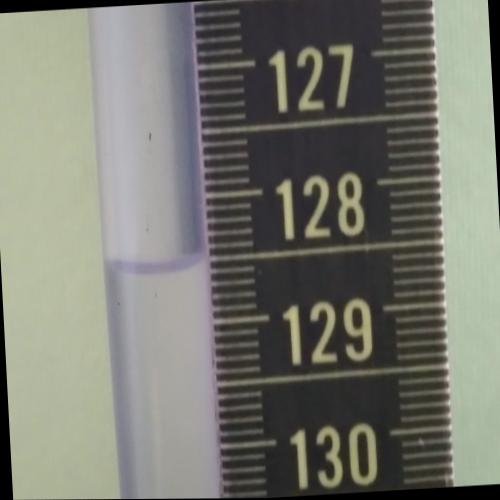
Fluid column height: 128.5 cm